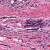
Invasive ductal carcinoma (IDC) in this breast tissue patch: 0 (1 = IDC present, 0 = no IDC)